Current action and preconditions to check: path_clear

Your task: For each precondition in the list above, predict whether it will hold at this action.

Consider the current scene as observed from the mobile robot's camera, and analyze the predicted future states of all dynamic agents (e.g., people, animals, vehicles, or any moving entities) within the NEXT SECOND.

IMPORTANT: Only answer "very likely" if you are absolutely certain—based on strong, clear evidence—that a dynamic agent will violate the precondition in the predicted future state. Do NOT answer "very likely" for unlikely, ambiguous, or low-probability risks.

Ask yourself for each precondition: Is there a high probability, with clear and convincing evidence, that the predicted future states of any dynamic agent will interfere with the predicted future state of the currently executing action within the NEXT SECOND, causing that precondition to fail?

Assess the risk level based on these predictions. Use "likely" or "very likely" if motions create a clear risk of interference.

Use "neutral" or "improbable" if agents are nearby but their predicted paths are clearly diverging or non-conflicting.

Failure Risk Categories: "very improbable", "improbable", "neutral", "likely", "very likely"

Answer Format: Output ONLY the probability_of_failure value from these categories: "very improbable", "improbable", "neutral", "likely", "very likely"

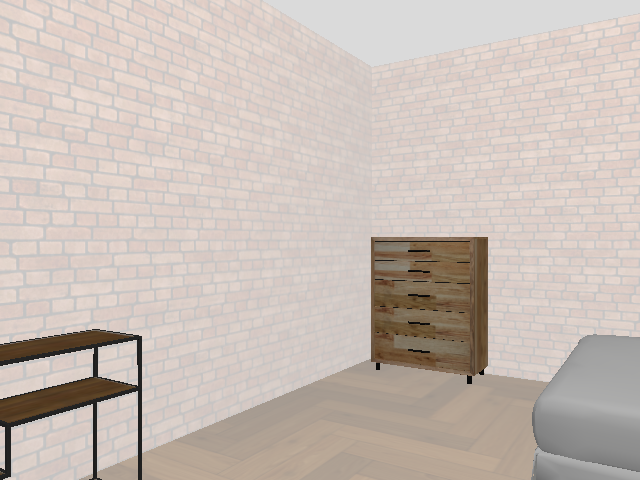

Answer: very improbable